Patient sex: F
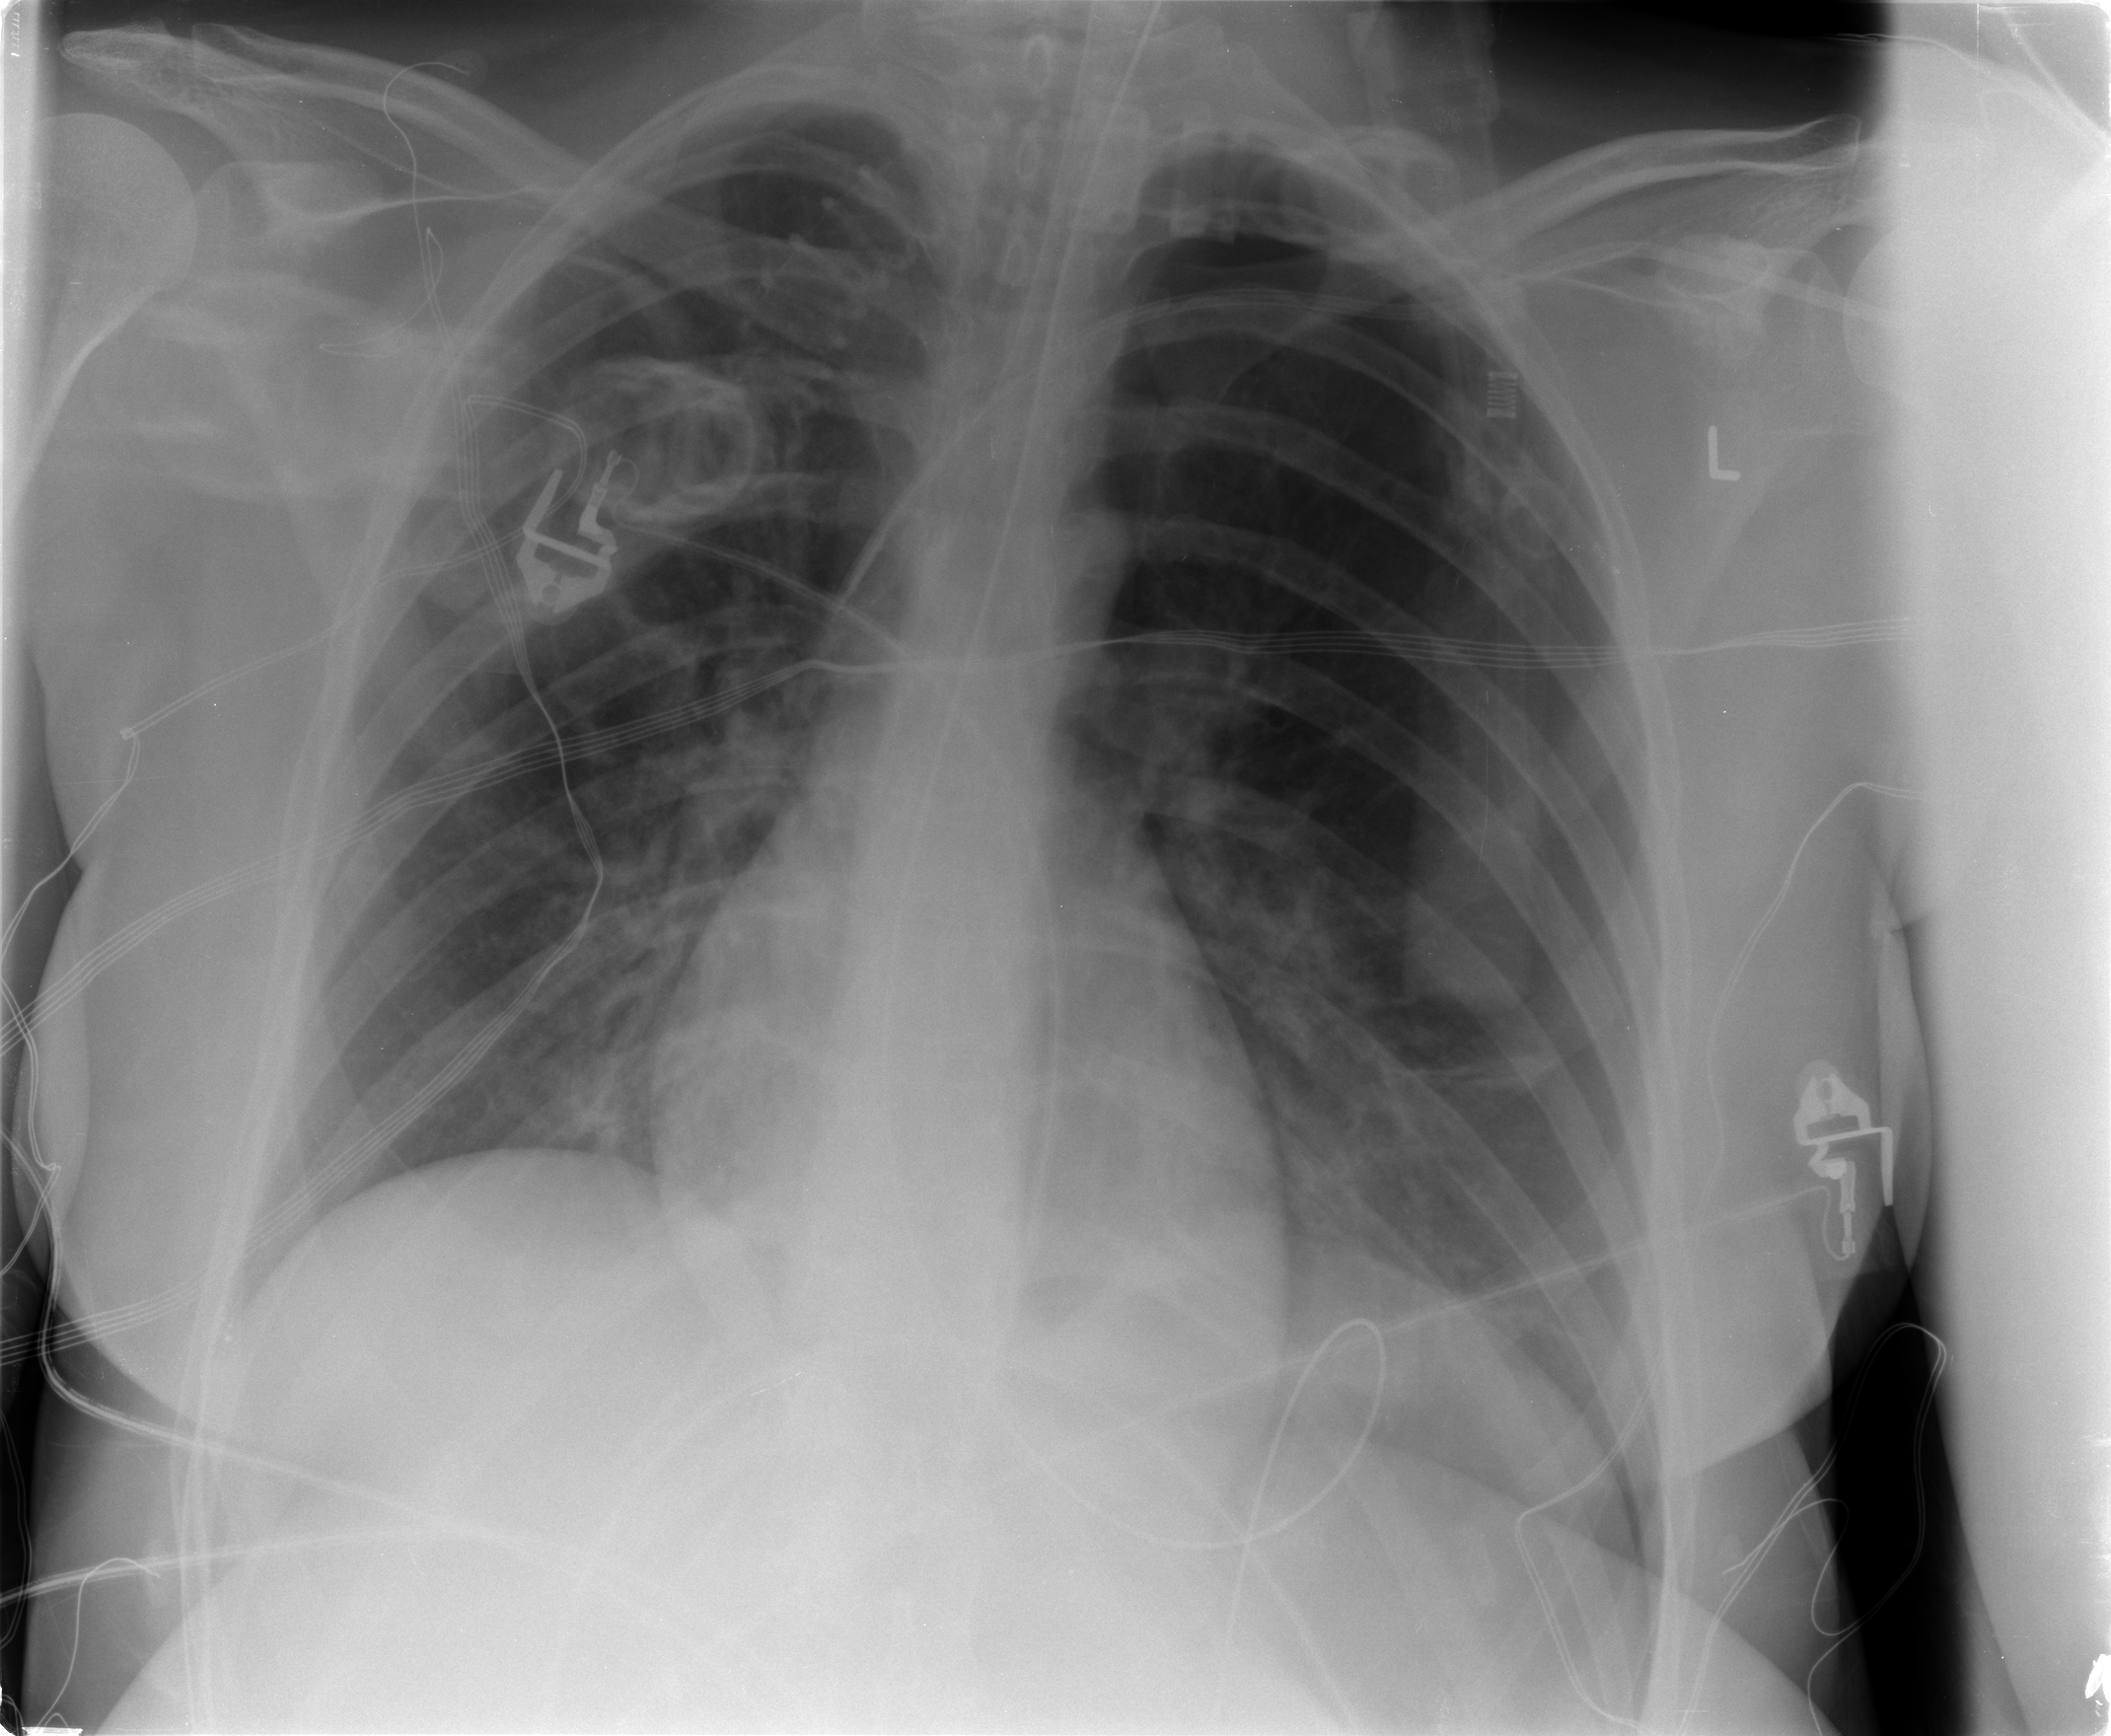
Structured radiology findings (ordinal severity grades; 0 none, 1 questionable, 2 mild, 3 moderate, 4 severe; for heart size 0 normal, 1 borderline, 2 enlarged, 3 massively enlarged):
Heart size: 0
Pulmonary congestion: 0
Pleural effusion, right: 0
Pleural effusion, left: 0
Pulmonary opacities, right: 0
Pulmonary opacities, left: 0
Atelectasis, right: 1
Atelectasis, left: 2